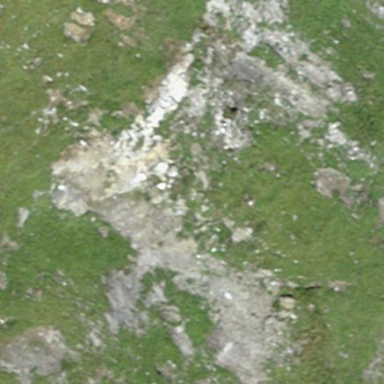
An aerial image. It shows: Landscape dominated by bare rock.